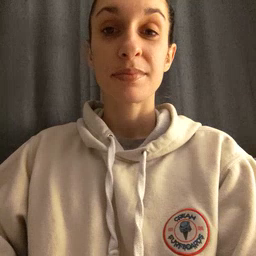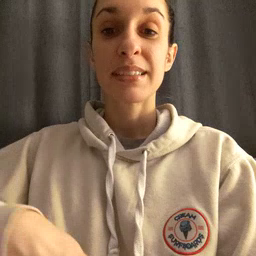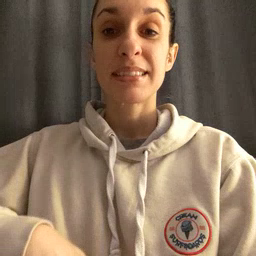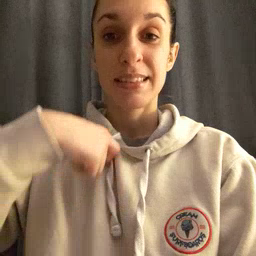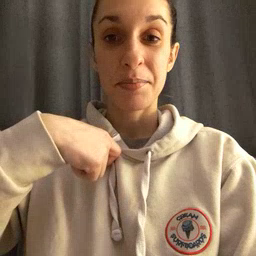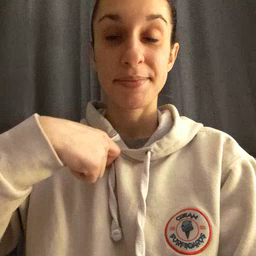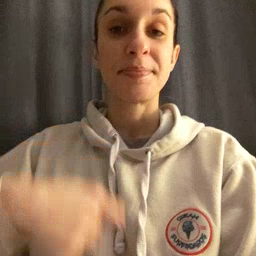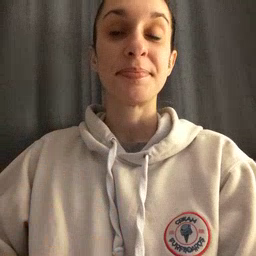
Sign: zipper